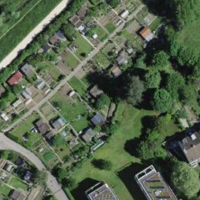
EUNIS habitat code: 53
Species observed at this site:
Rumex crispus